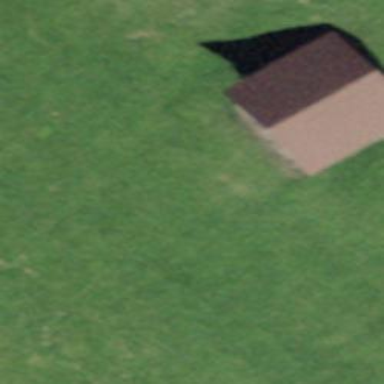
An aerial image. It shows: Rural barn.